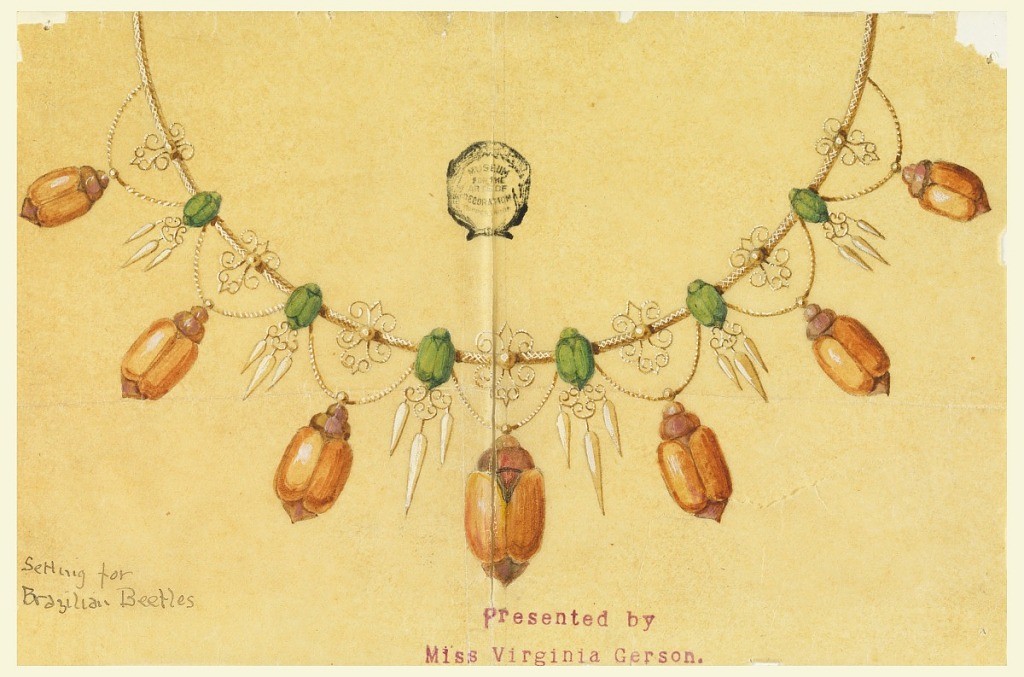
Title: Design for Necklace with Brazilian Beetles
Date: ca. 1900
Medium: Graphite, brush and watercolor, white heightening on tracing paper
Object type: Drawing
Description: Six small green beetles are fastened to a chain. One large and six medium hang from slopes. Drops hang from the green beetles.